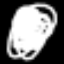
Label: squiggle